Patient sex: F
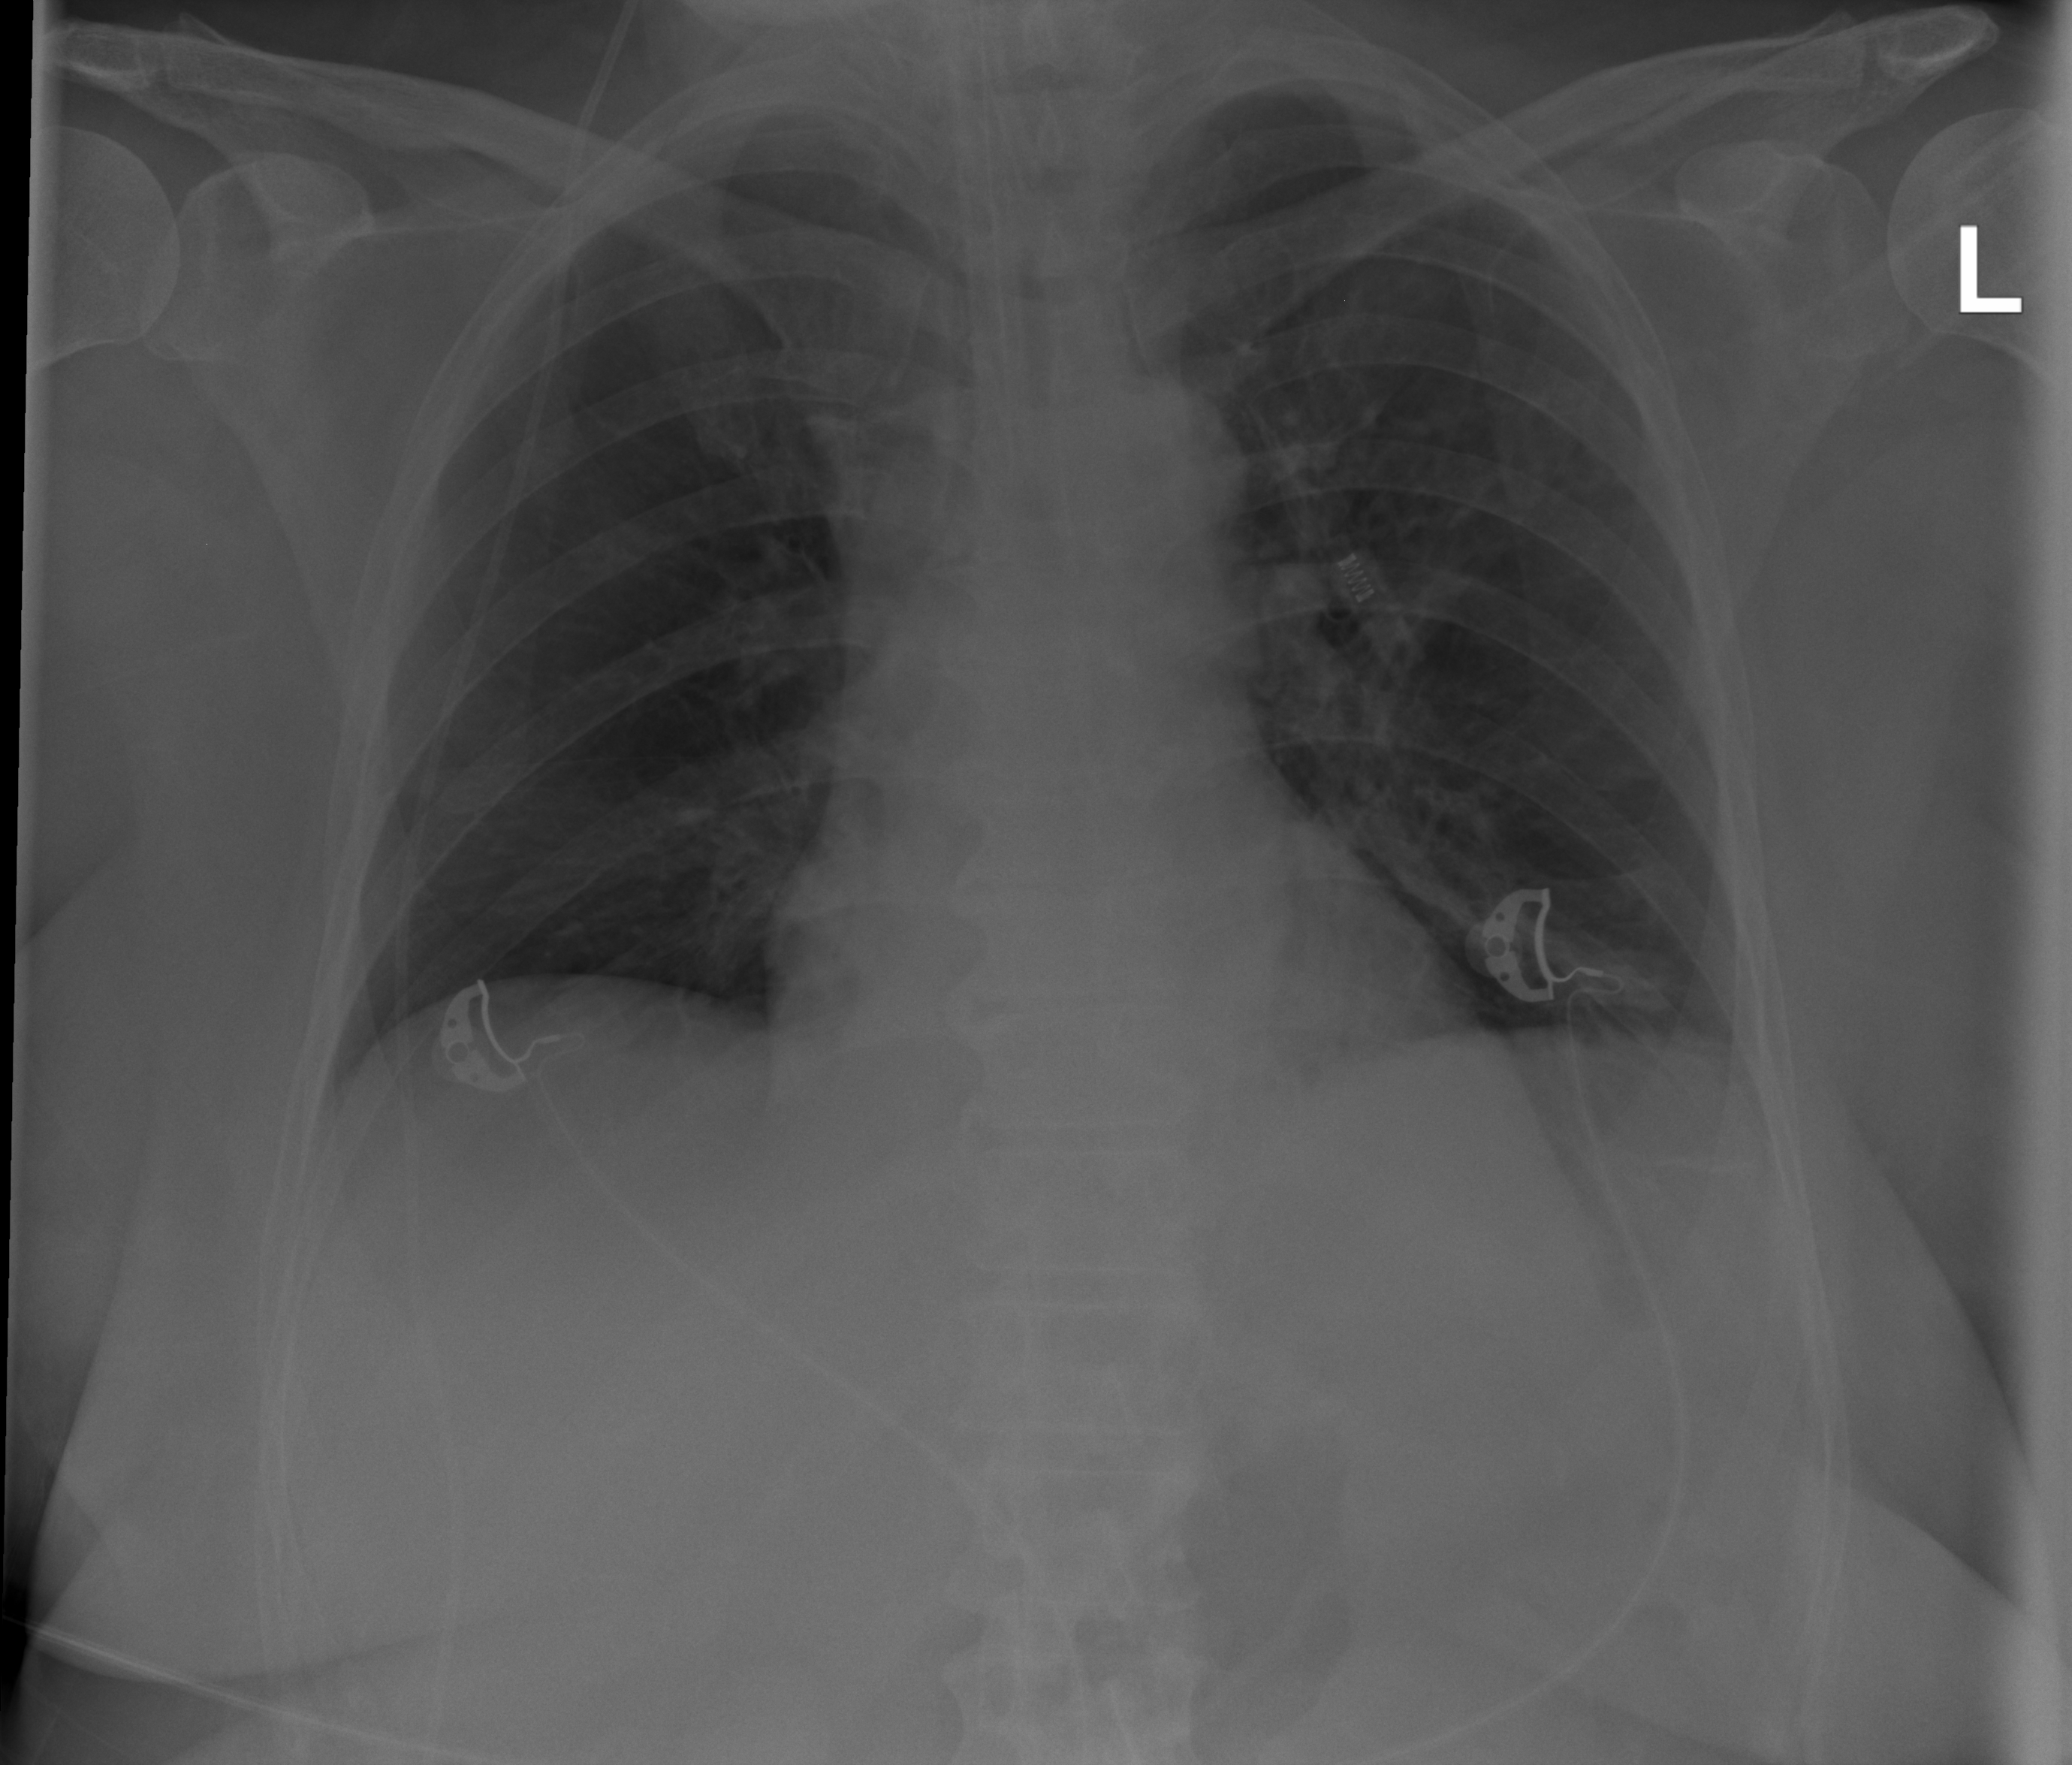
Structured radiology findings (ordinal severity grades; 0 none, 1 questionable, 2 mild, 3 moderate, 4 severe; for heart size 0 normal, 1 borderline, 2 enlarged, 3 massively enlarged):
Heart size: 2
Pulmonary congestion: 0
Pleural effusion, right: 0
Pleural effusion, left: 0
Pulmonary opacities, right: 0
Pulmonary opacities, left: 0
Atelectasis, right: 1
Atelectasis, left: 2